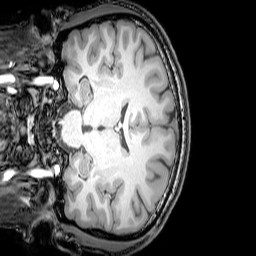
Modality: T1w
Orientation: coronal
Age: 25
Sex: male
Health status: healthy
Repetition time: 0.081 s
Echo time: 0.037 s